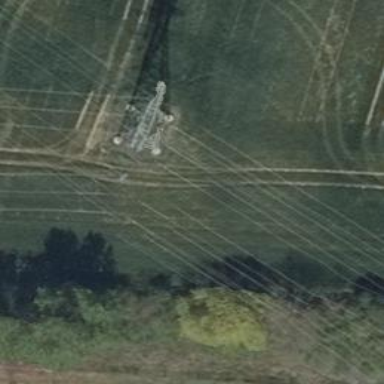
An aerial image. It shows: Power line in the image.